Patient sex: M
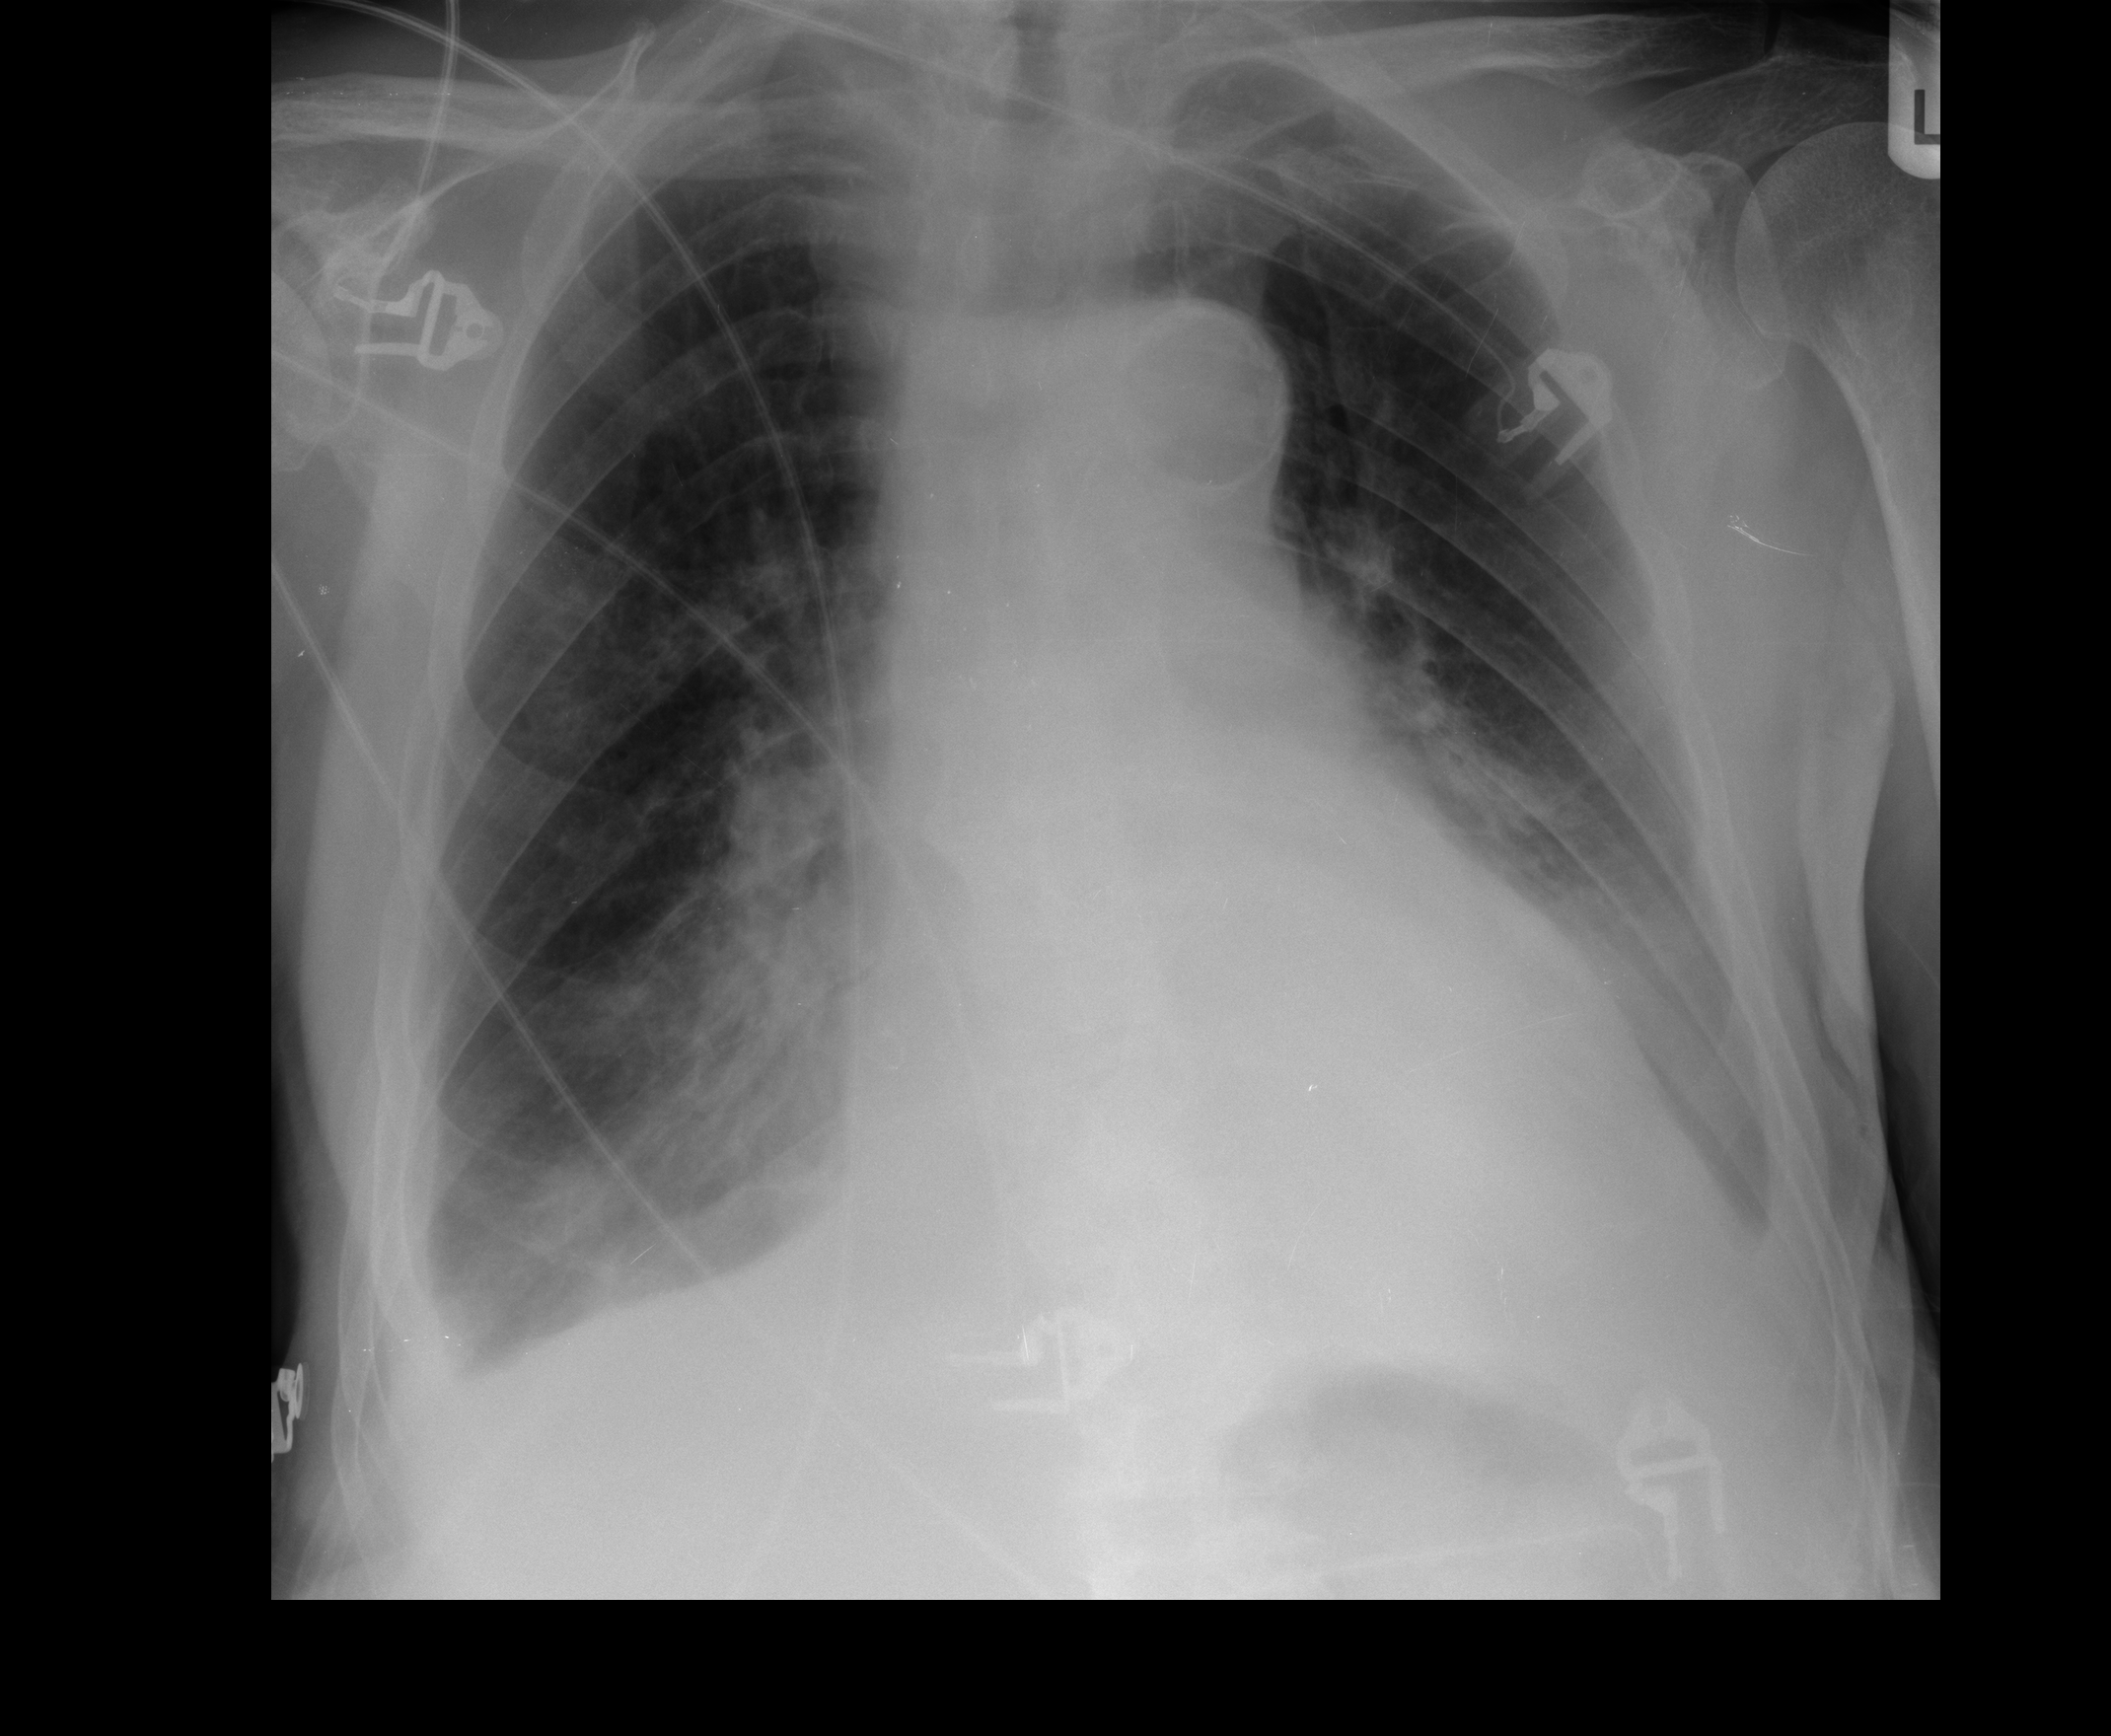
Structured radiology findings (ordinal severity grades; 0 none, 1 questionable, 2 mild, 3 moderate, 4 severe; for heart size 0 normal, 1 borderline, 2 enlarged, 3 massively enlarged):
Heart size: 2
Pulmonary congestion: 1
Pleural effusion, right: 2
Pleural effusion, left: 2
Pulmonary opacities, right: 2
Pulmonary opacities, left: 2
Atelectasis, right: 3
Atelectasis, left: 2